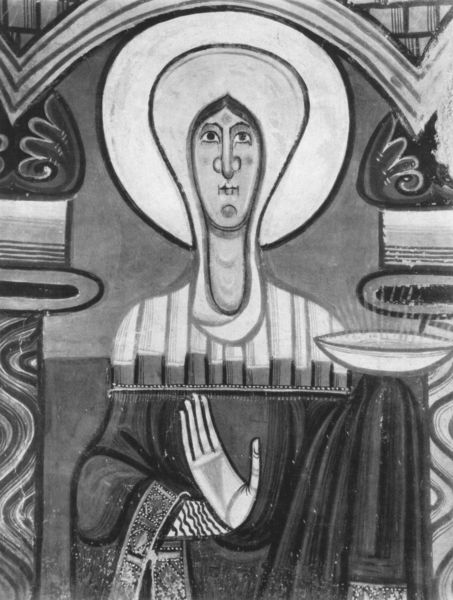
Titel: Wandmalerei aus San Clemente de Tahull (ursprünglich)
Institution: Barcelona, Museo de Arte de Cataluna
Schlagwörter: blätter, hand, finger, frau, grau, kleid, mund, nase, schwarz, säule, säulen, haus, schleier, tuch, malerei, muster, ornament, architektur, augen, gesicht, kragen, mensch, schale, steine, tragen, ärmel, bild, hals, kirche, gewand, stoff, kind, borte, kinn, lippen, oval, bogen, abstrakt, grafik, naiv, detail, wandgemälde, wandmalerei, religion, druck, nonne, kapitell, heiligenschein, christus, heiliger, heilig, maria, architektu, heilgenschein, finge, abwehrend, #schwarz